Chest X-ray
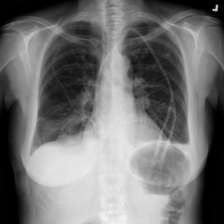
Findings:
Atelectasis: negative
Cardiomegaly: negative
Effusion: positive
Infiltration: negative
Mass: negative
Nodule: positive
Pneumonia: negative
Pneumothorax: negative
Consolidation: negative
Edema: negative
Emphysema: negative
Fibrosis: negative
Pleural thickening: negative
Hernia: negative